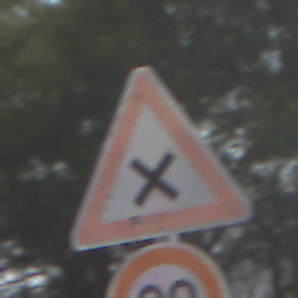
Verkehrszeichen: KreuzungOderEinmuendung
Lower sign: Geschwindigkeit20
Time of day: MorningAfternoon
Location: Outdoor (Nature)
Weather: PartlyCloudy
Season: NotSpecified
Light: Natural